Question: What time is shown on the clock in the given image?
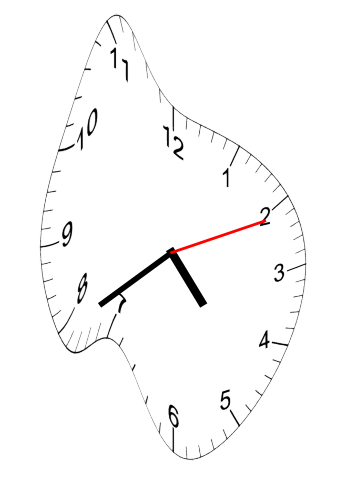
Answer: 04:39:11